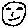
Label: smiley face